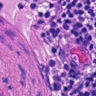
Metastatic tissue present: no